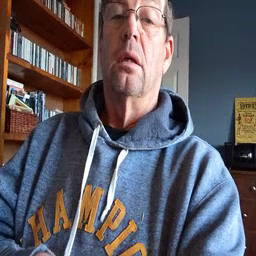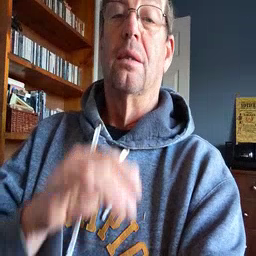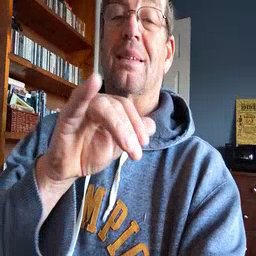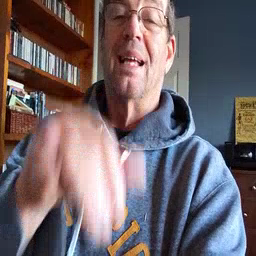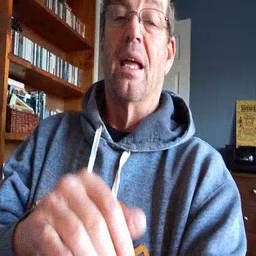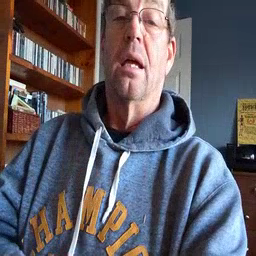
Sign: stay